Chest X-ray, PA view. Patient: 48 years old, sex F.
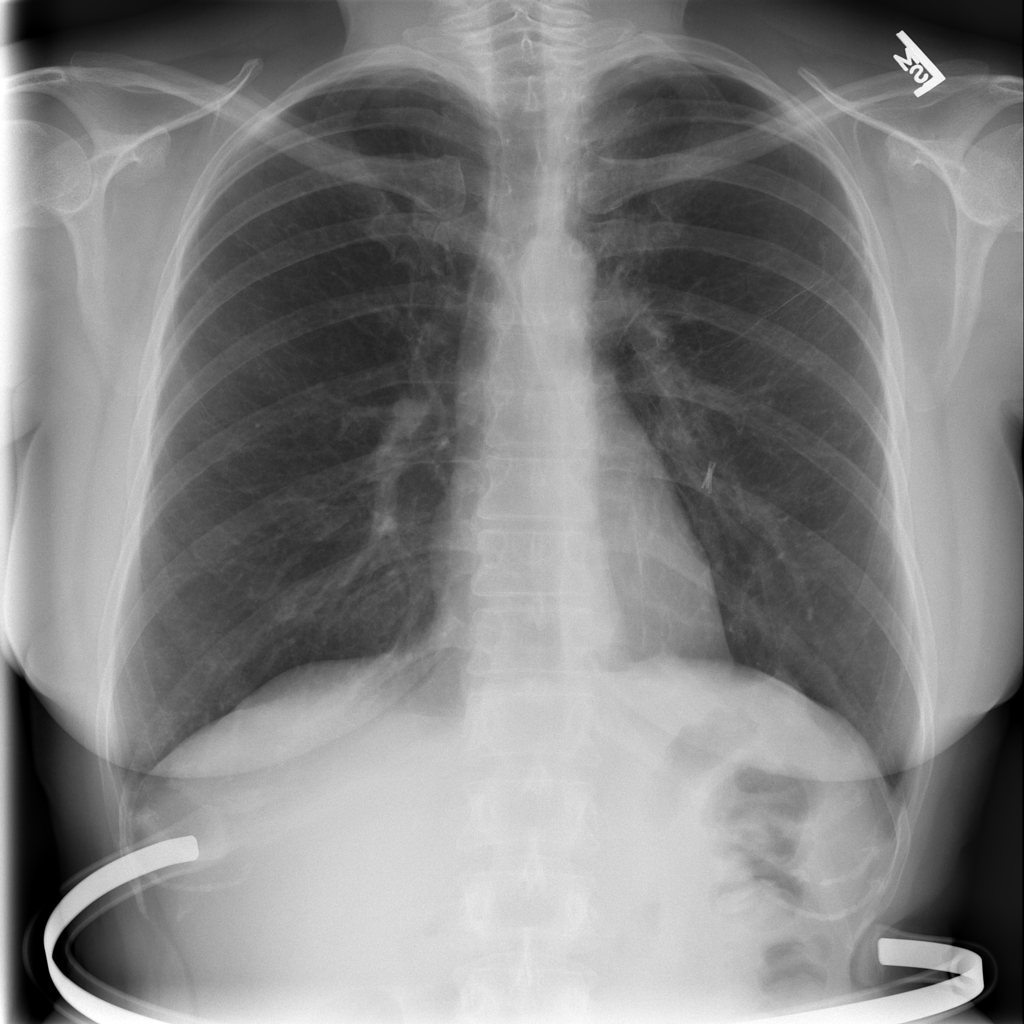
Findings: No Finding